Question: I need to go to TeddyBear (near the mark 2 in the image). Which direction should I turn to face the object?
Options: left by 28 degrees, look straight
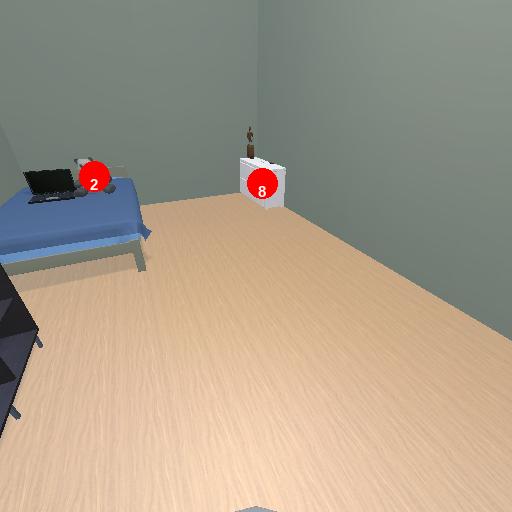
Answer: left by 28 degrees